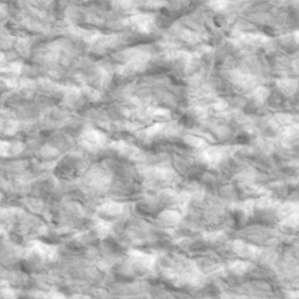
Label: non_frost